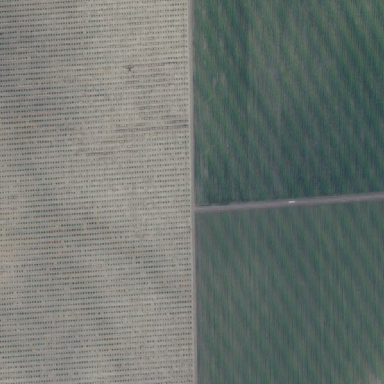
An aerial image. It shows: Farmland with fields for crop cultivation.